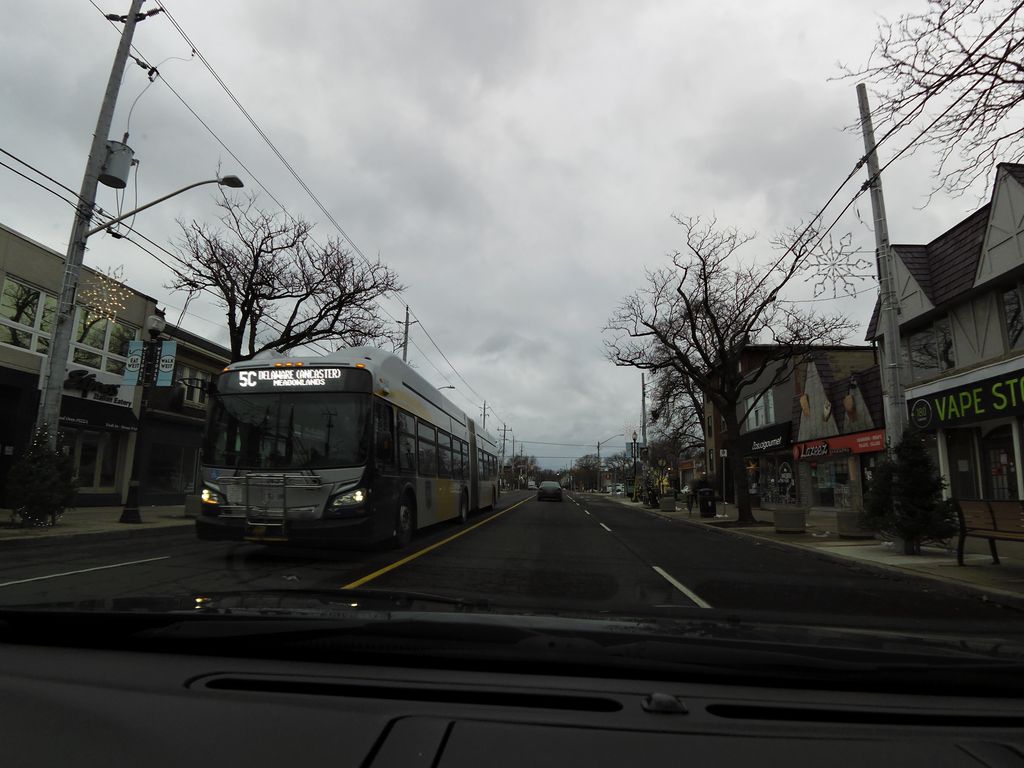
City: hamilton